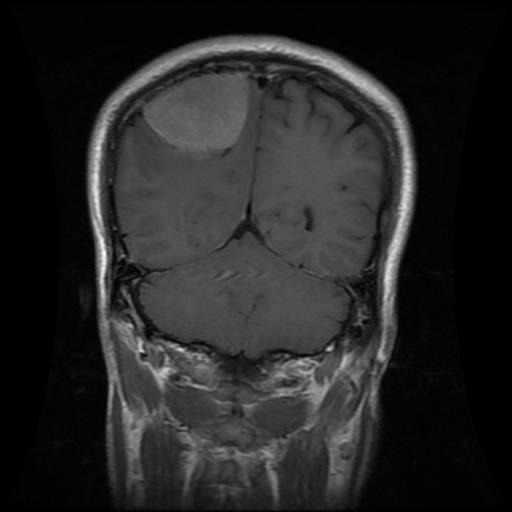
Label: meningioma